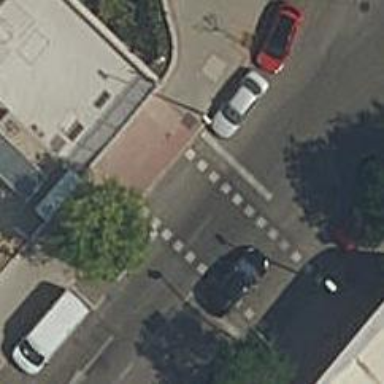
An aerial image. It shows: Zebra crossing on footway.